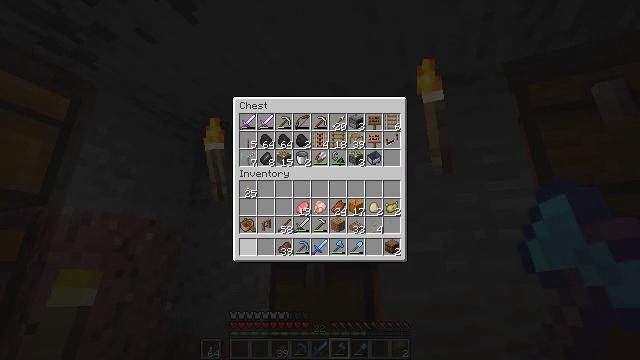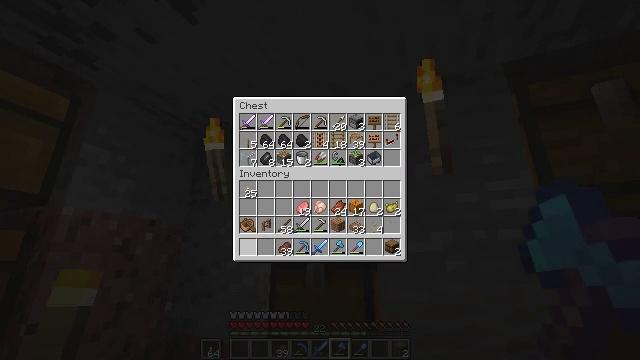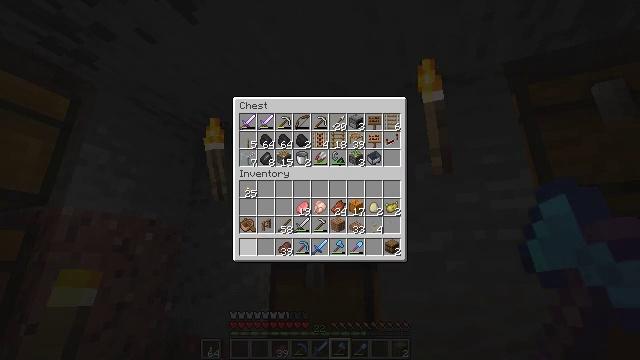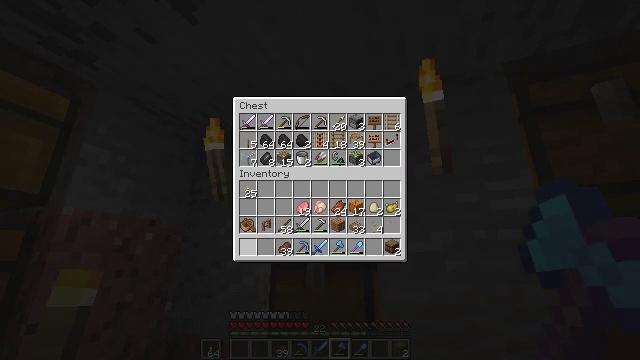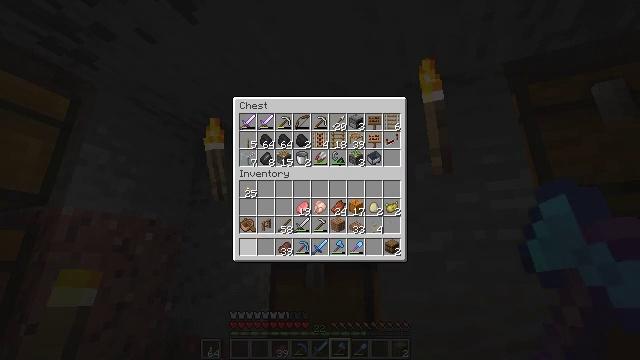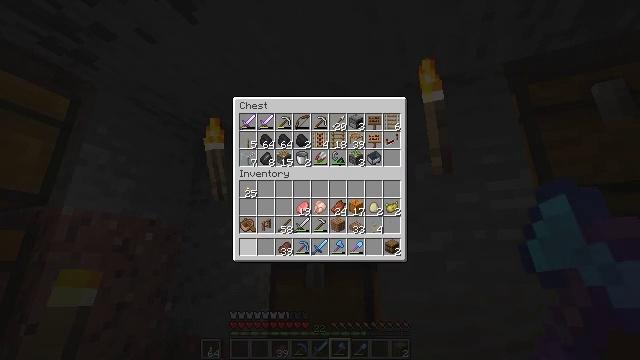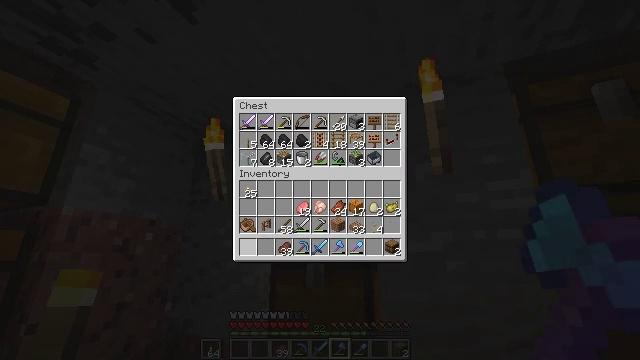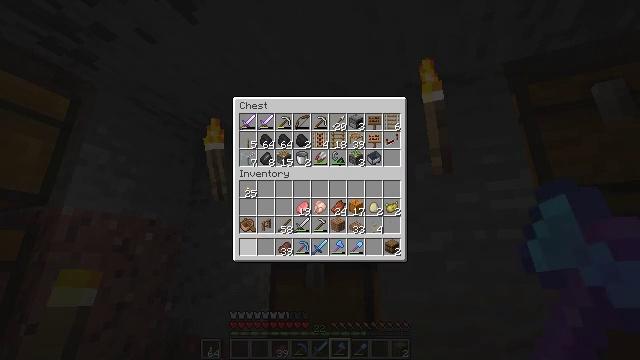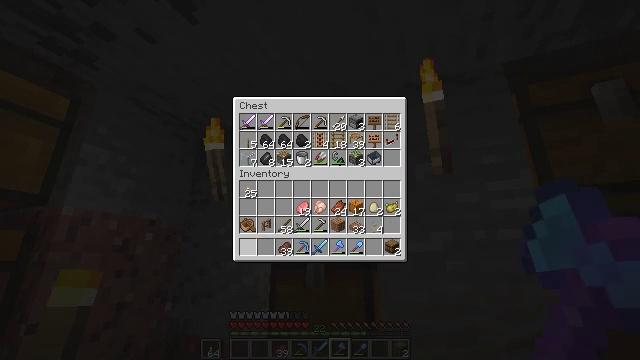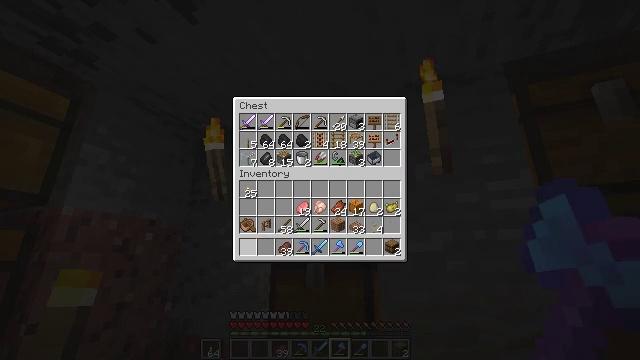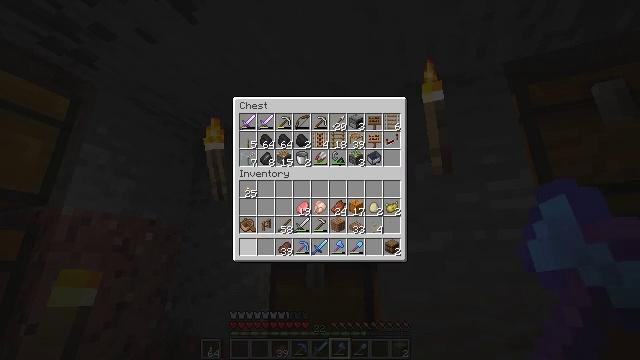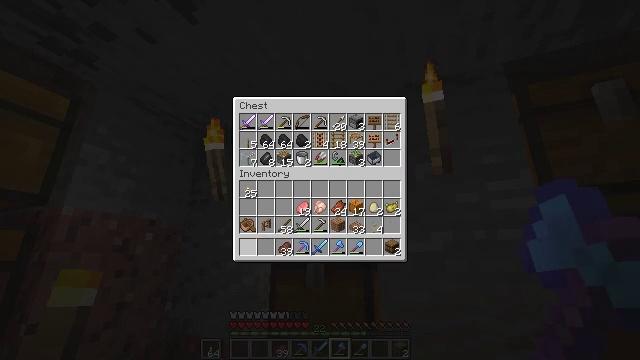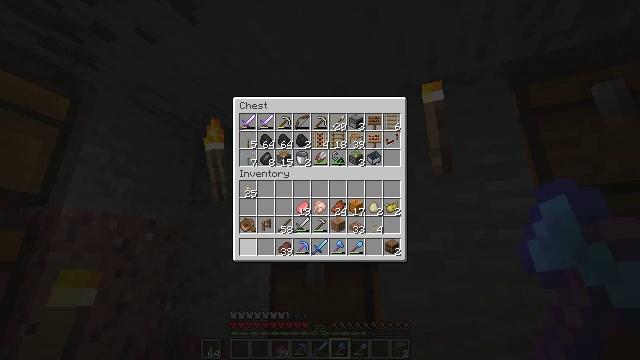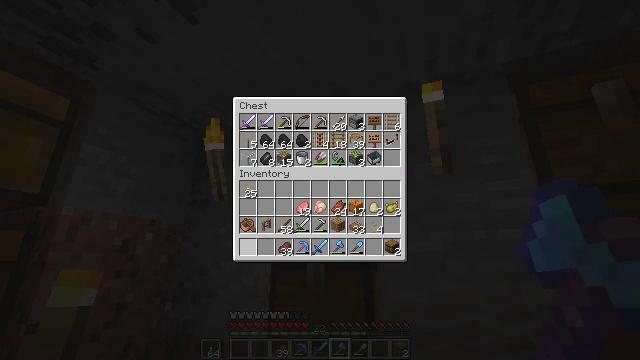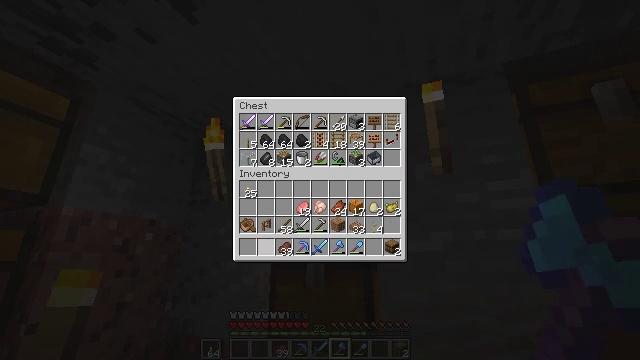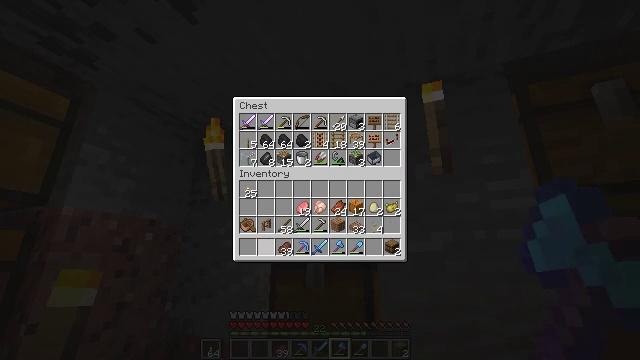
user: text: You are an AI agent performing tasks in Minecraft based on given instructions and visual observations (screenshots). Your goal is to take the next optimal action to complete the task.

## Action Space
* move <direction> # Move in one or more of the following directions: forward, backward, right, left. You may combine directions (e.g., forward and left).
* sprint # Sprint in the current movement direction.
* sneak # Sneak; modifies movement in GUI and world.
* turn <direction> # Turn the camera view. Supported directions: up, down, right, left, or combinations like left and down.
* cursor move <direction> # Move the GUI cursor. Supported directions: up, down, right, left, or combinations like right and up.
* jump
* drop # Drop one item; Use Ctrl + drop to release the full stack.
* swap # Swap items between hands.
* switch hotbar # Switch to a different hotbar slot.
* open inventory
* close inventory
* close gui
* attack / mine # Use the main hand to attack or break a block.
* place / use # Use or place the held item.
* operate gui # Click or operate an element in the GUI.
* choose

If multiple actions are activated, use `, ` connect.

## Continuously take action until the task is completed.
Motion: motion action
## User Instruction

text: Attack the chest to pick it up.
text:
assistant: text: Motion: sneak
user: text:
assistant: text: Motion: sneak
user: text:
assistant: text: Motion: sneak
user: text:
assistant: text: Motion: sneak
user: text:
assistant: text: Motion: sneak
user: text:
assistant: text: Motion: sneak
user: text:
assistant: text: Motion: sneak
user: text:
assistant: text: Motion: sneak
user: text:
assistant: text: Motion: sneak
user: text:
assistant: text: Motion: sneak
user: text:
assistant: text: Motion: sneak
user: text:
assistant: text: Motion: sneak
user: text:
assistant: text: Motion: sneak
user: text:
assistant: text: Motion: sneak
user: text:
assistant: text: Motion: sneak
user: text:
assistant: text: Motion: sneak
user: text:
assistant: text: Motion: sneak
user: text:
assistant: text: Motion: sneak
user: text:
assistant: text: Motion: sneak
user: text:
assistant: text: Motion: sneak
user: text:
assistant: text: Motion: sneak
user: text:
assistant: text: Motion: sneak
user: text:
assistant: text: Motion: sneak
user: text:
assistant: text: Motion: sneak
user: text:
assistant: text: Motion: sneak
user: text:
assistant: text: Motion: sneak
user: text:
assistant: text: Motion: sneak
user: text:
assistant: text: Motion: sneak
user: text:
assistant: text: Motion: sneak
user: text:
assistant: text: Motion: sneak